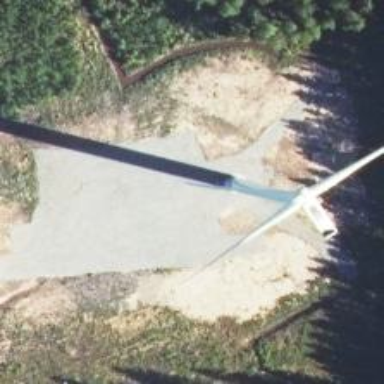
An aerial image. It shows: Wind generator powered by wind. The generator type is horizontal axis and it uses wind turbines.